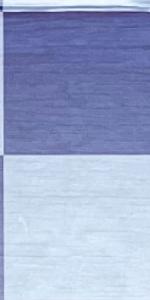
Label: Empty